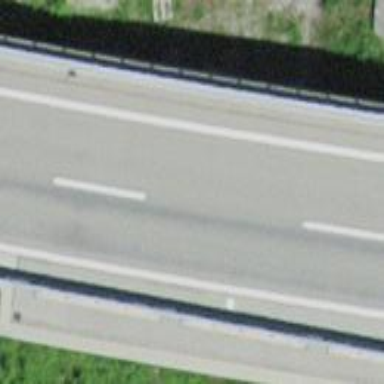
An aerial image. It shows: Asphalt motorway.